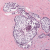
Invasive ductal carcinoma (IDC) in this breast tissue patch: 0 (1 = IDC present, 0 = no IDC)